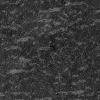
Atmospheric dust classification: not_dusty